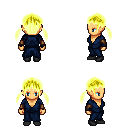
a pixel art fantasy rpg character, female body template, human, tanned skin, blue robe, teal pants, gold twin-tailed hairstyle, leather bracers, black shoes, four views (front, back, left, right), 2x2 character sprite sheet, small pixel art, hard edges, no anti-aliasing